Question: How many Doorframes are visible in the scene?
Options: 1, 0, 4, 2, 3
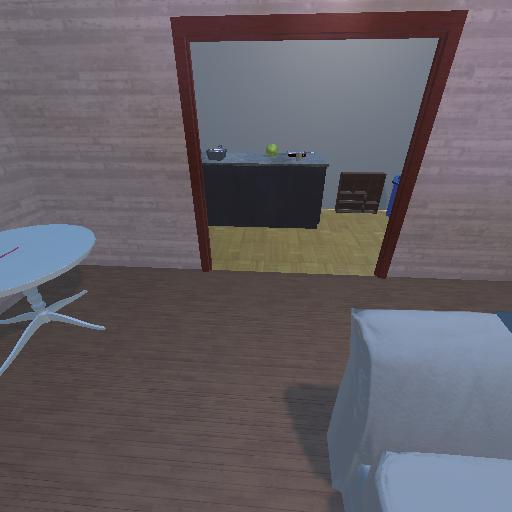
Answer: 1